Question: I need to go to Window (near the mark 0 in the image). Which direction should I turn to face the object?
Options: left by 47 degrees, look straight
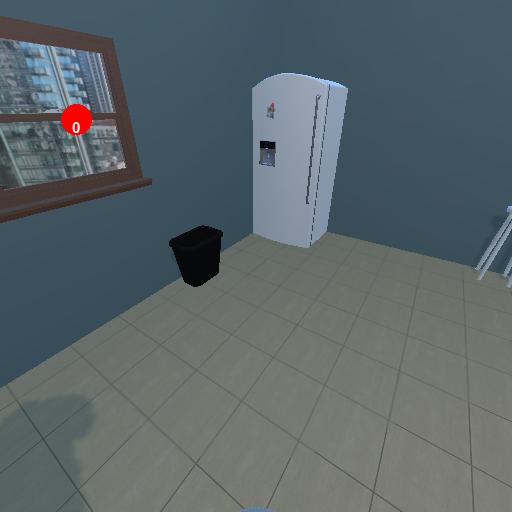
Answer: left by 47 degrees